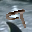
Label: 9